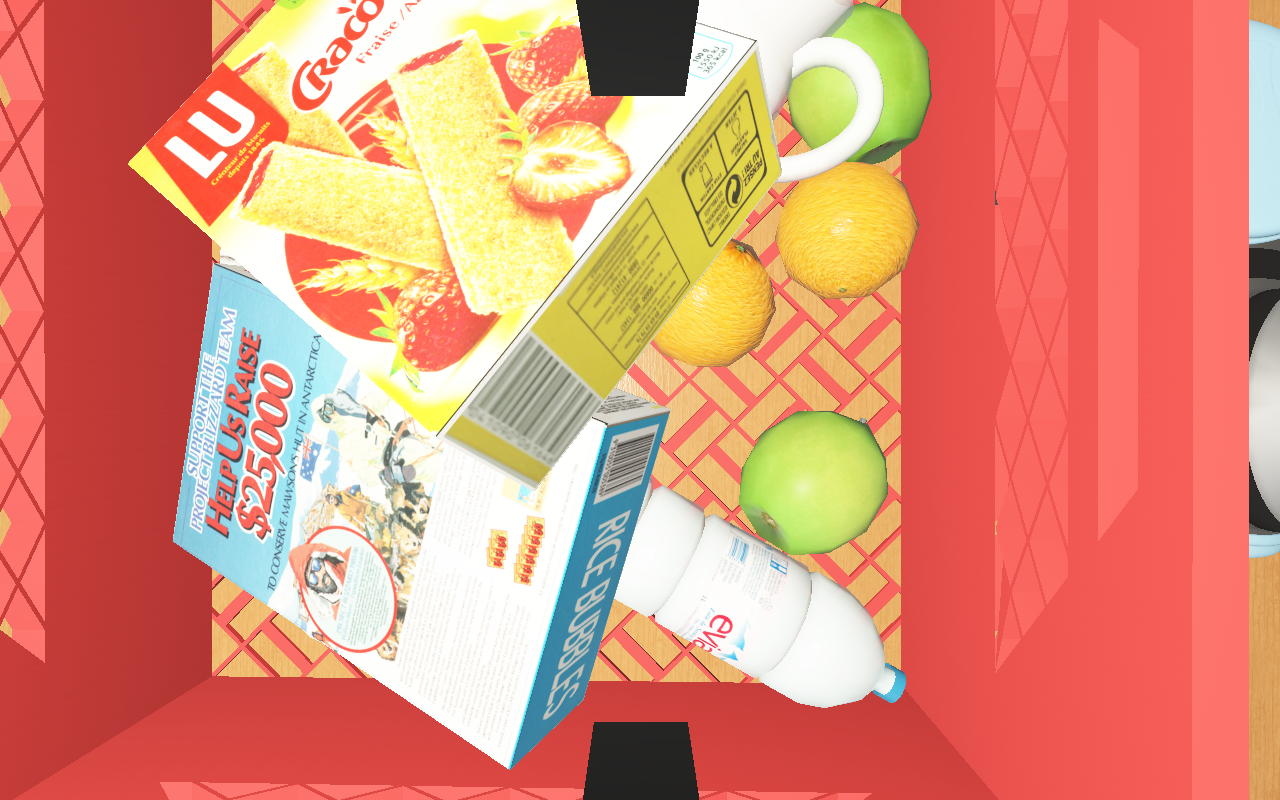
Objects in the scene:
water bottle
apple
apple
orange
orange
plate
glass
wineglass
jam jar
cereal box
cereal box